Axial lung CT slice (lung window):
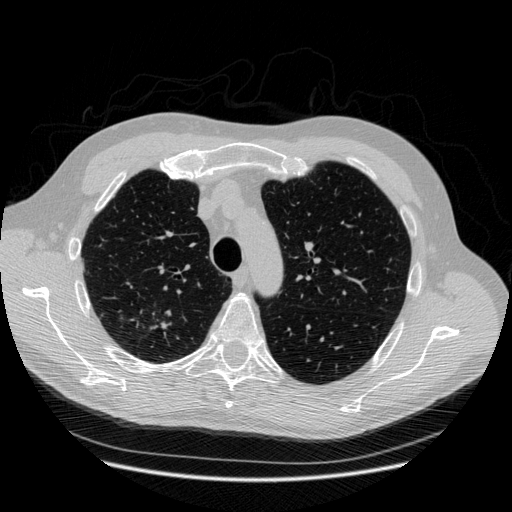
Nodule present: no